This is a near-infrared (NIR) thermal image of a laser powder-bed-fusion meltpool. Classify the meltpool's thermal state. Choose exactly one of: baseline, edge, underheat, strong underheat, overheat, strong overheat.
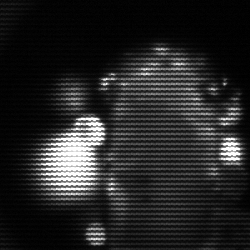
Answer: strong underheat